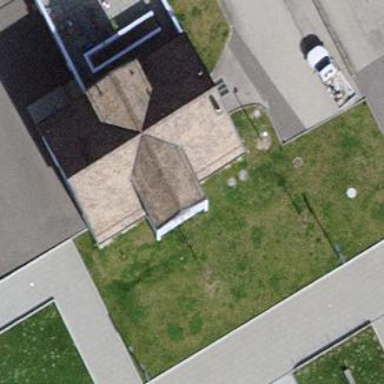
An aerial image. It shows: Building.